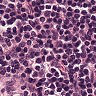
Metastatic tissue present: no